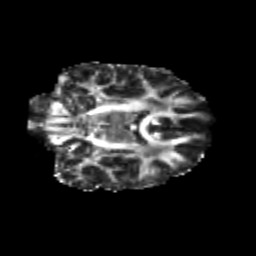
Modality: FA
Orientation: coronal
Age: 21
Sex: male
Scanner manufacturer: siemens
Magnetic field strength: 3 T
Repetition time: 3.5 s
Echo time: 0.104 s